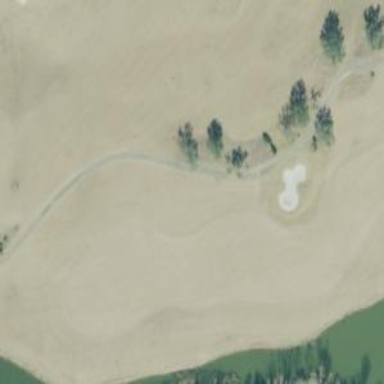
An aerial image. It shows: Golf cartpath that is also road path.